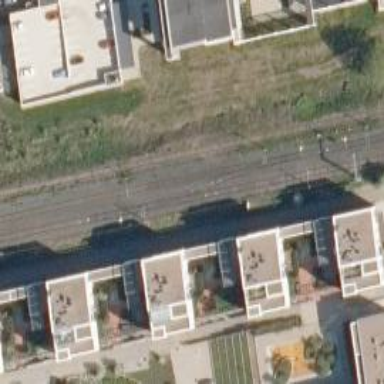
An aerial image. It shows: Railway with continuous electrified contact line.